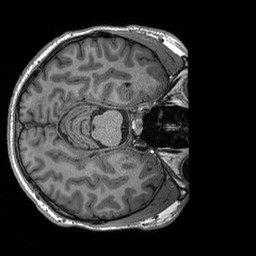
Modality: T1w
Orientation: axial
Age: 24
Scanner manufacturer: siemens
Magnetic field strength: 3 T
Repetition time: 2.3 s
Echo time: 0.00296 s